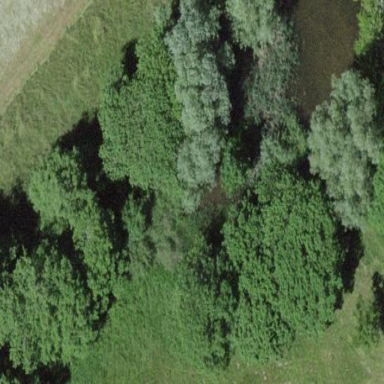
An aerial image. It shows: Marshy wetland area.